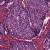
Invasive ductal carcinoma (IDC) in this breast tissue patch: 1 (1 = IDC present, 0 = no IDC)